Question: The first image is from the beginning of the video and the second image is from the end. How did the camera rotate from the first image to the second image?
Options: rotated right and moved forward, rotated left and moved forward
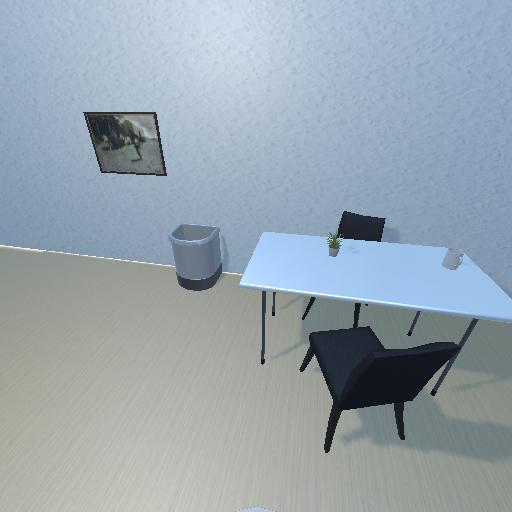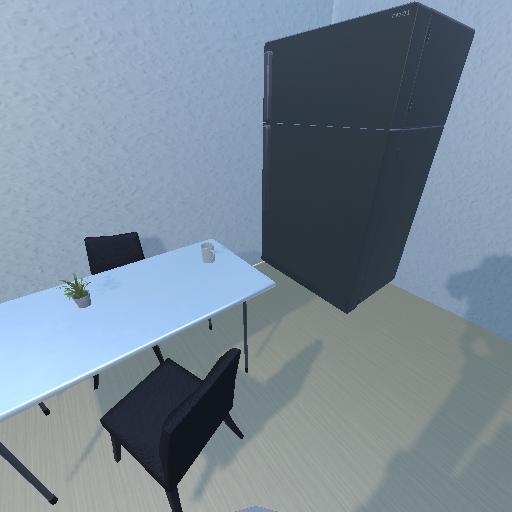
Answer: rotated right and moved forward